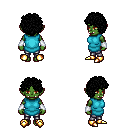
a pixel art fantasy rpg character, female body template, orc, green skin, teal tunic, metal pants, black curly afro hairstyle, white cloth bracers, gold boots, four views (front, back, left, right), 2x2 character sprite sheet, small pixel art, hard edges, no anti-aliasing